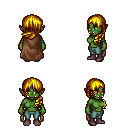
a pixel art fantasy rpg character, female body template, orc, green skin, brown cape, teal pants, blonde left-swept hairstyle, maroon shoes, four views (front, back, left, right), 2x2 character sprite sheet, small pixel art, hard edges, no anti-aliasing